Question: I have some layouts inside a scrollView. Those layouts have to be "swipable" in left and right directions but it creates some conflicts with the scrollView.
I've tried to disable the scrollView while touching on one of those layouts but in that case my scrollView is almost always disable.
This is how my layout looks like.

What I've now :
'''
private void swipePositionsEvent() {
for(LinearLayout layout : layouts){
layout.setOnTouchListener(new OnSwipeTouchListener(this,
((ScrollView)findViewById(R.id.scroll_view_confirm_games))){
public void onSwipeRight() {
flipper.showNext();
}
public void onSwipeLeft() {
flipper.showPrevious();
}
});
}
'''
In OnSwipeTouchListener:
'''
Override
public boolean onTouch(View v, MotionEvent event) {
int action = event.getAction();
switch (action) {
case MotionEvent.ACTION_DOWN:
// Disallow ScrollView to intercept touch events.
scrollView.requestDisallowInterceptTouchEvent(true);
break;
case MotionEvent.ACTION_UP:
// Allow ScrollView to intercept touch events.
scrollView.requestDisallowInterceptTouchEvent(false);
break;
}
return gestureDetector.onTouchEvent(event);
}
'''
Thank you!
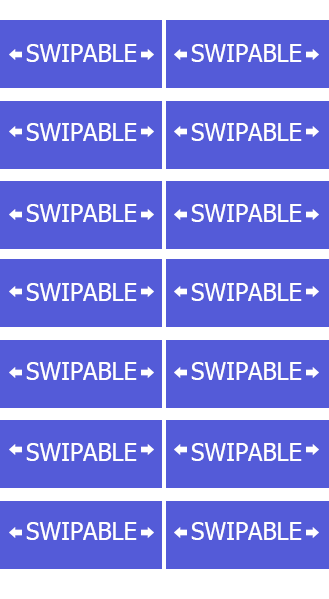
Answer: Detect whether the first movement is horizontal or vertical before you disable the scrollview.